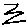
Label: zigzag